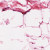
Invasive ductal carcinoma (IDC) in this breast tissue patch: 0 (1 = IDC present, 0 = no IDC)